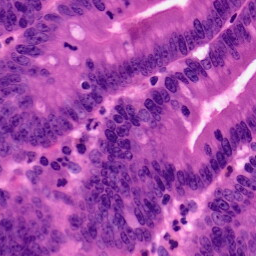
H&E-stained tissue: Pancreatic